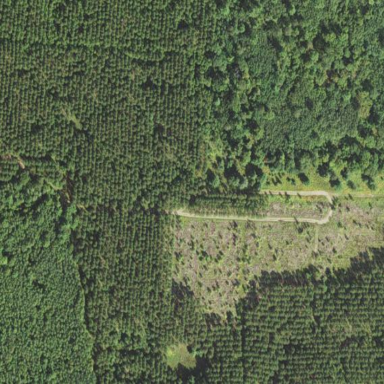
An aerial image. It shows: Plantation of evergreen needle-leaved trees in forest area.